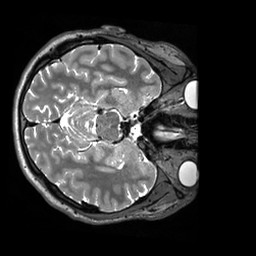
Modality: T2w
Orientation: axial
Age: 26
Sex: male
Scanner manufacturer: siemens
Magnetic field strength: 3 T
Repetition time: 3.2 s
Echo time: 0.408 s